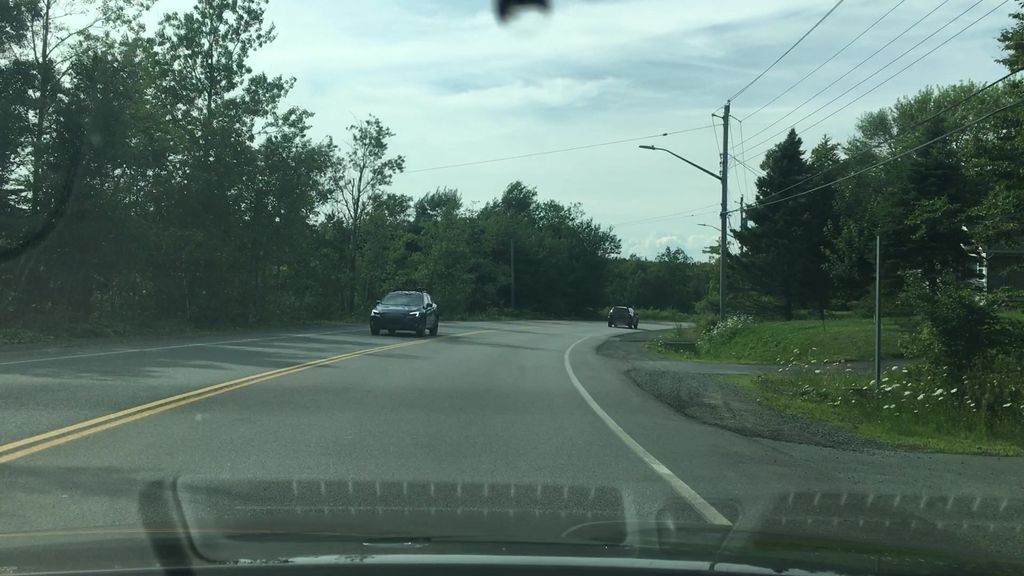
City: halifax